Question: My code is unable to set the border of the custom JComponent object to 'new EmptyBorder(50, 50, 50, 50)'. This is what it looks like on my monitor (as you can see, it clearly works for the JButton but not for the custom JComponent):

'''
import java.awt.*;
import javax.swing.*;
import javax.swing.border.*;
public class Sandbox
{
public static void main(String[] args)
{
// Instantiate components needed.
JFrame frame = new JFrame();
JPanel panel = new JPanel();
frame.add(panel);
WideComponent wc = new WideComponent();
JButton button = new JButton("Test");
// Add borders
EmptyBorder empty1 = new EmptyBorder(50, 50, 50, 50);
wc.setBorder(empty1);
EmptyBorder empty2 = new EmptyBorder(50, 50, 50, 50);
button.setBorder(empty2);
// Add stuff to panel
panel.add(wc);
panel.add(button);
// Add panel to frame, show frame
frame.add(panel);
frame.setVisible(true);
frame.pack();
}
}
class WideComponent extends JComponent
{
final int WIDTH = 500;
final int HEIGHT = 150;
// drawing method
public void paintComponent(Graphics g)
{
super.paintComponent(g);
g.setColor(Color.BLUE);
g.fillRect(0, 0, WIDTH, HEIGHT);
}
// JComponent sizing methods
public Dimension getPreferredSize()
{
return new Dimension(WIDTH, HEIGHT);
}
public Dimension getMaximumSize() { return getPreferredSize(); }
public Dimension getMinimumSize() { return getPreferredSize(); }
}
'''
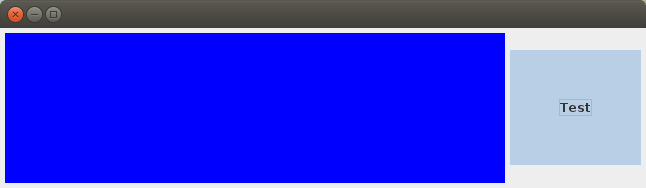
Answer: Your borders are working fine -- but it's just that the empty border is being painted blue because you're painting the entire component and the border is part of that component. For example:
'''
import java.awt.*;
import javax.swing.*;
import javax.swing.border.*;
public class Sandbox {
public static void main(String[] args) {
JFrame frame = new JFrame();
frame.setDefaultCloseOperation(JFrame.DISPOSE_ON_CLOSE);
JPanel panel = new JPanel();
frame.add(panel);
WideComponent wc = new WideComponent();
JButton button = new JButton("Test");
wc.setBorder(createBorder());
button.setBorder(createBorder());
panel.add(wc);
panel.add(button);
frame.add(panel);
frame.setVisible(true);
frame.pack();
}
private static Border createBorder() {
Border innerBorder = BorderFactory.createLineBorder(Color.red);
int eb = 50;
Border outerBorder = BorderFactory.createEmptyBorder(eb, eb, eb, eb);
Border comboBorder = BorderFactory.createCompoundBorder(outerBorder,
innerBorder);
return comboBorder;
}
}
class WideComponent extends JComponent {
final int WIDTH = 500;
final int HEIGHT = 150;
public WideComponent() {
setOpaque(true);
}
// drawing method
public void paintComponent(Graphics g) {
super.paintComponent(g);
g.setColor(Color.BLUE);
g.fillRect(0, 0, WIDTH, HEIGHT);
}
// JComponent sizing methods
public Dimension getPreferredSize() {
return new Dimension(WIDTH, HEIGHT);
}
public Dimension getMaximumSize() {
return getPreferredSize();
}
public Dimension getMinimumSize() {
return getPreferredSize();
}
}
'''
If you want a blank border around your WideComponent, then nest it inside a JPanel, and give the border to the nesting JPanel. For instance, the code above could be changed with the addition of:
'''
JPanel nestingJPanel = new JPanel();
nestingJPanel.add(new WideComponent());
nestingJPanel.setBorder(createBorder());
panel.add(wc);
panel.add(button);
panel.add(nestingJPanel);
'''